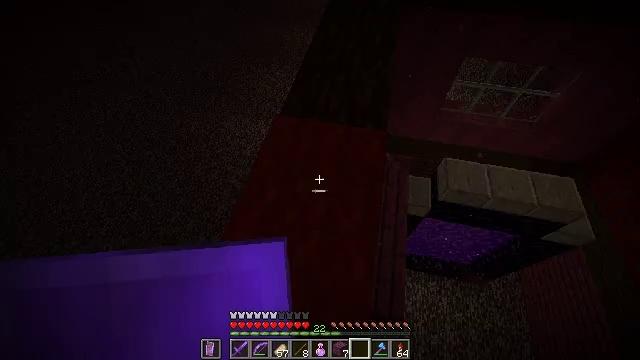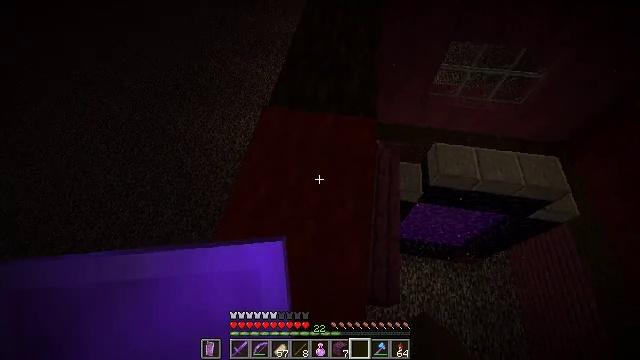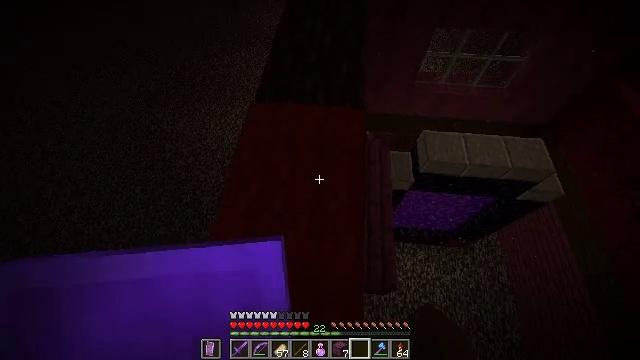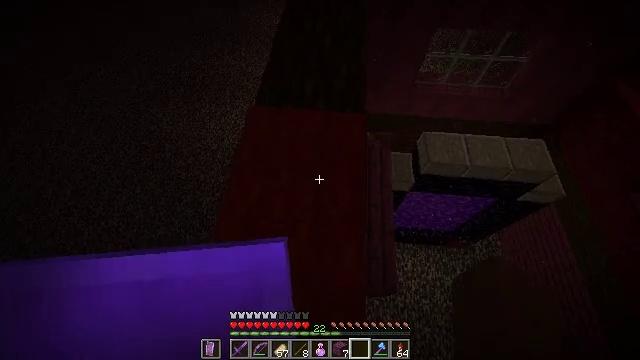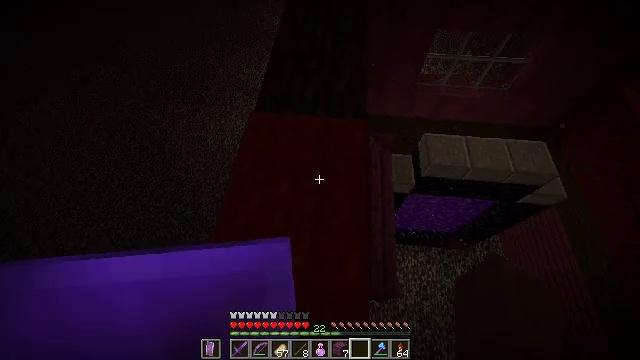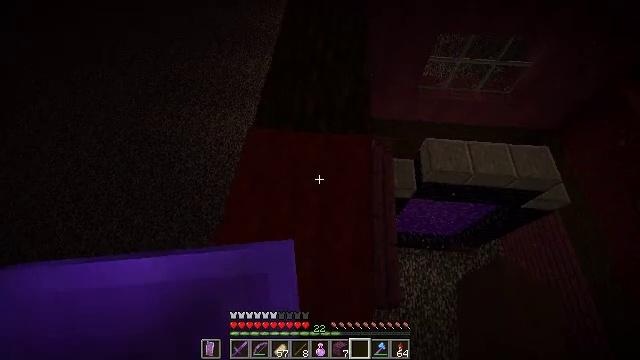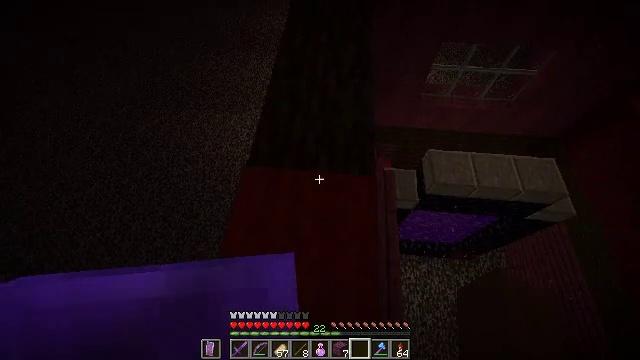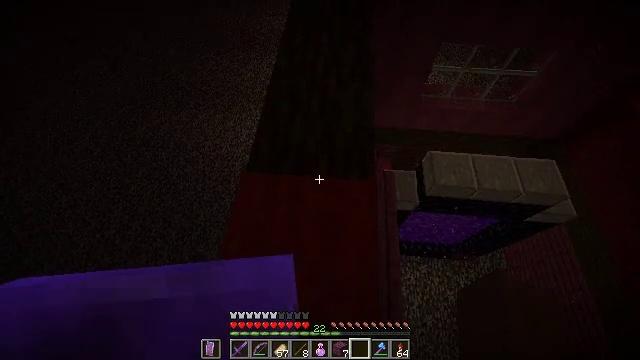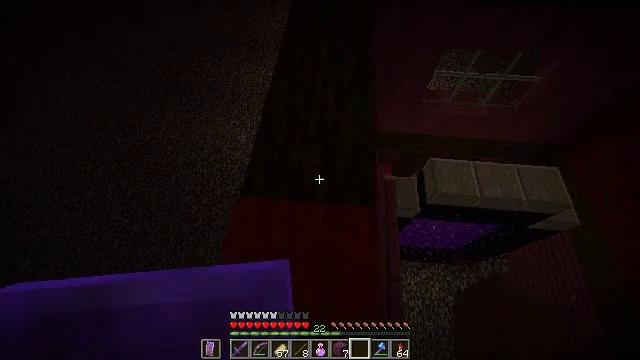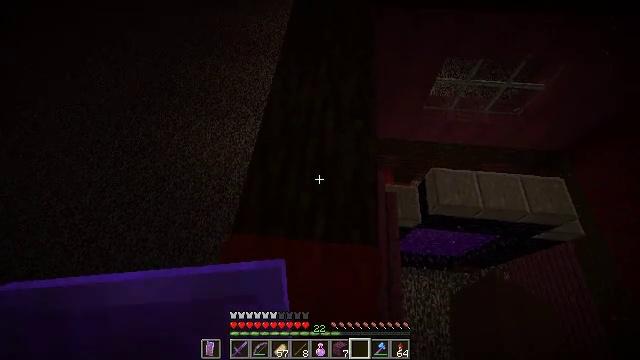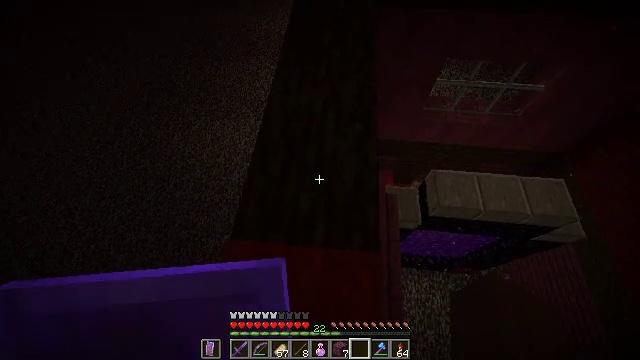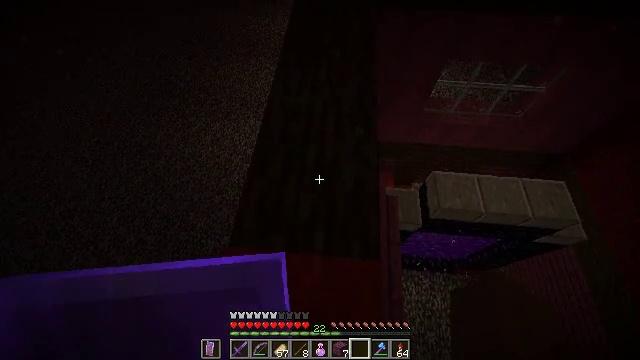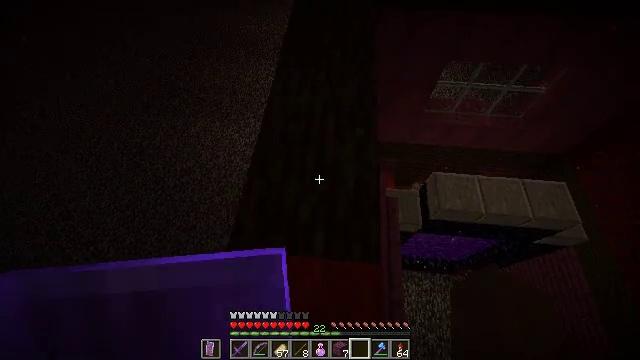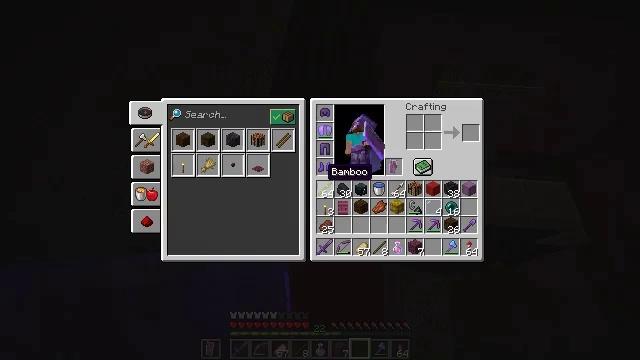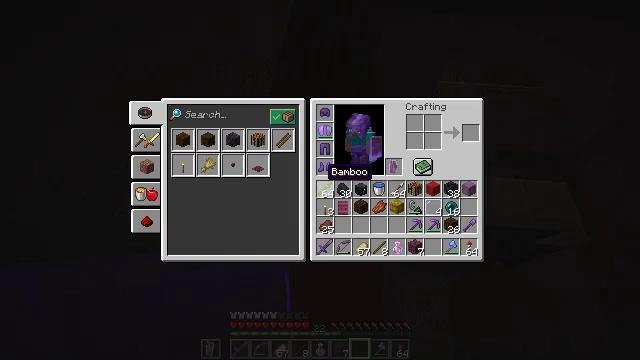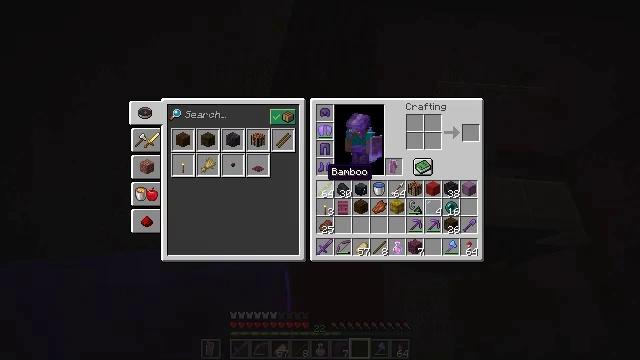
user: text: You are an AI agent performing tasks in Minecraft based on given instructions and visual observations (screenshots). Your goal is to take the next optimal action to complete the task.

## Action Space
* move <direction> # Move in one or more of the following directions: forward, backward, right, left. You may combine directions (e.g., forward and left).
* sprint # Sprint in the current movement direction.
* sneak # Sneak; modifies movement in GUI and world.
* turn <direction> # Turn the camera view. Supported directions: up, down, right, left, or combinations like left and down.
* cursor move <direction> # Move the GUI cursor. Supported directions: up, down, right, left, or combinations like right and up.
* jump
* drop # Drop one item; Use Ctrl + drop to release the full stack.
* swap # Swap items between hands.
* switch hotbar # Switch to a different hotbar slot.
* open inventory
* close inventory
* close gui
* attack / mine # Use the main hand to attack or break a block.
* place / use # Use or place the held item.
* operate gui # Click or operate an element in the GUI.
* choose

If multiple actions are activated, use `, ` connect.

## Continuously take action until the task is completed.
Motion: motion action
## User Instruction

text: Craft a black carpet from black wool in the crafting table.
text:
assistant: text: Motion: turn right and down
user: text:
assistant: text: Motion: turn right and down
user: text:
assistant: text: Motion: move forward
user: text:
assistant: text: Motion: move forward
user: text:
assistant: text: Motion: move forward
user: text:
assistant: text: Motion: move forward
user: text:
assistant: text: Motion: move forward
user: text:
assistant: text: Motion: move forward
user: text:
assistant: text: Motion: no_op
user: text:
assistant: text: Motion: no_op
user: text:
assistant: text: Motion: no_op
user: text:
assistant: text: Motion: no_op
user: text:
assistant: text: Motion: open inventory
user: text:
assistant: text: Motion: open inventory
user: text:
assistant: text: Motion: open inventory
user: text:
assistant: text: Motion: open inventory
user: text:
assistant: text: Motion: no_op
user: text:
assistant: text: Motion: no_op
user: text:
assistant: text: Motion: no_op
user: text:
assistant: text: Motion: no_op
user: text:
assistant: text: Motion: no_op
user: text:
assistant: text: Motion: no_op
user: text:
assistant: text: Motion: no_op
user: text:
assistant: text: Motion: no_op
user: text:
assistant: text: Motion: no_op
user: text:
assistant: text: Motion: no_op
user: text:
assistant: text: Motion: no_op
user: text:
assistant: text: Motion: no_op
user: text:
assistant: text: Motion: no_op
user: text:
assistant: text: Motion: no_op